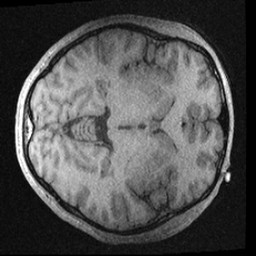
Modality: T1w
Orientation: axial
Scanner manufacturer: ge
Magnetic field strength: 3 T
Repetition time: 0.007008 s
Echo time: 0.002612 s